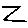
Label: zigzag